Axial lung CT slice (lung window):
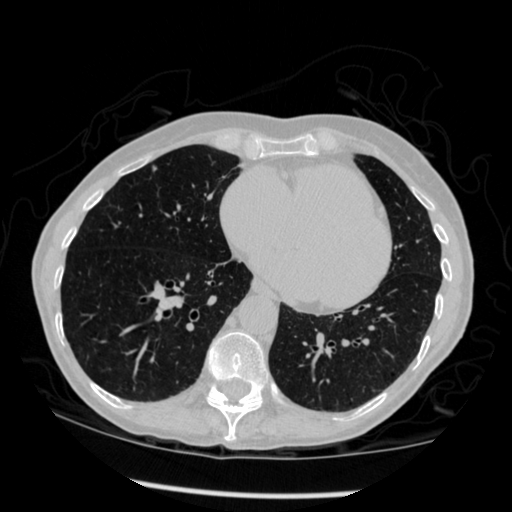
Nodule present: yes
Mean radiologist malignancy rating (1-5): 2